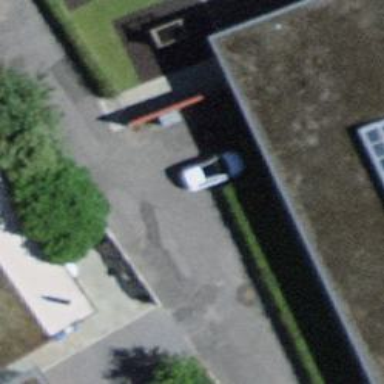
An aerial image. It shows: Bicycle parking area with wall loops.